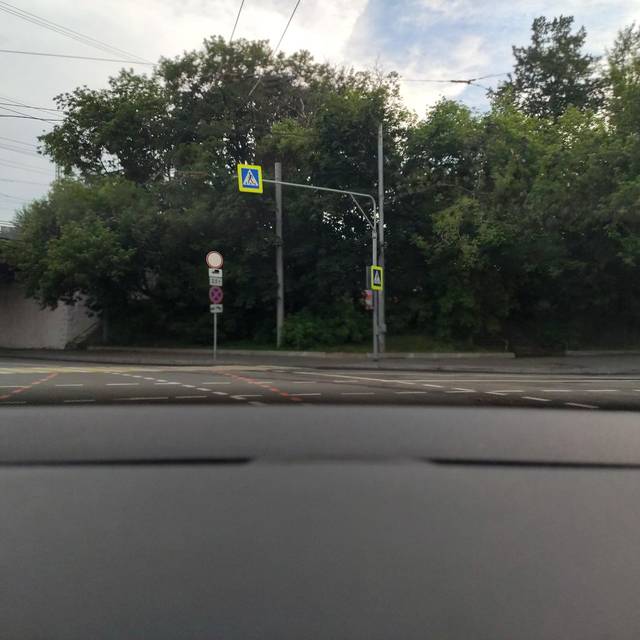
Region: Russia
Coordinates: 55.783, 37.697